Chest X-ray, PA view. Patient: 65 years old, sex F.
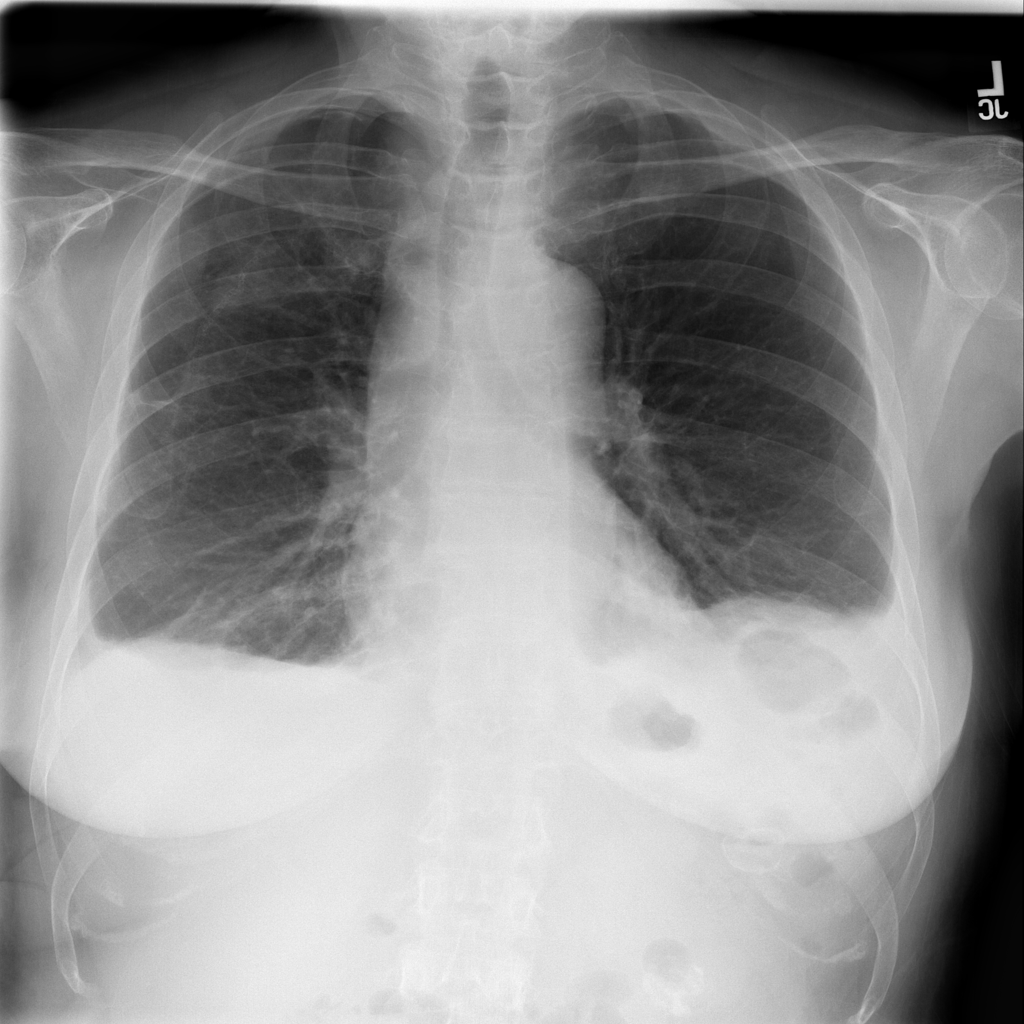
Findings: Atelectasis